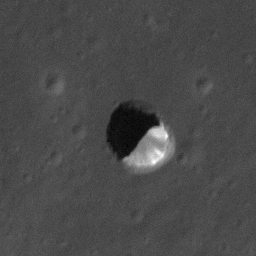
Pit: Highland 1
Host crater: Highland
Host type: highland
Lunar coordinates: latitude 43.966, longitude 23.084